Question: I am trying to do an android app, with this tutorial: <URL>
In link he says: create res/drawable/actionbar_tab_indicator.xml file,
but when I am looking to drawable folder there is only five folders:

Where do I put the actionbar_tab_indicator.xml file?
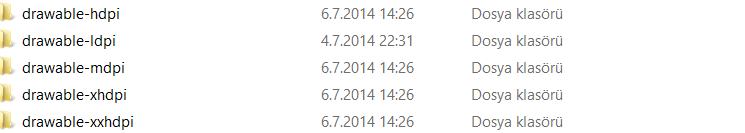
Answer: Make new folder named '' in
Then put your actionbar_tab_indicator.xml file there.